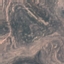
Land use / land cover class: HerbaceousVegetation